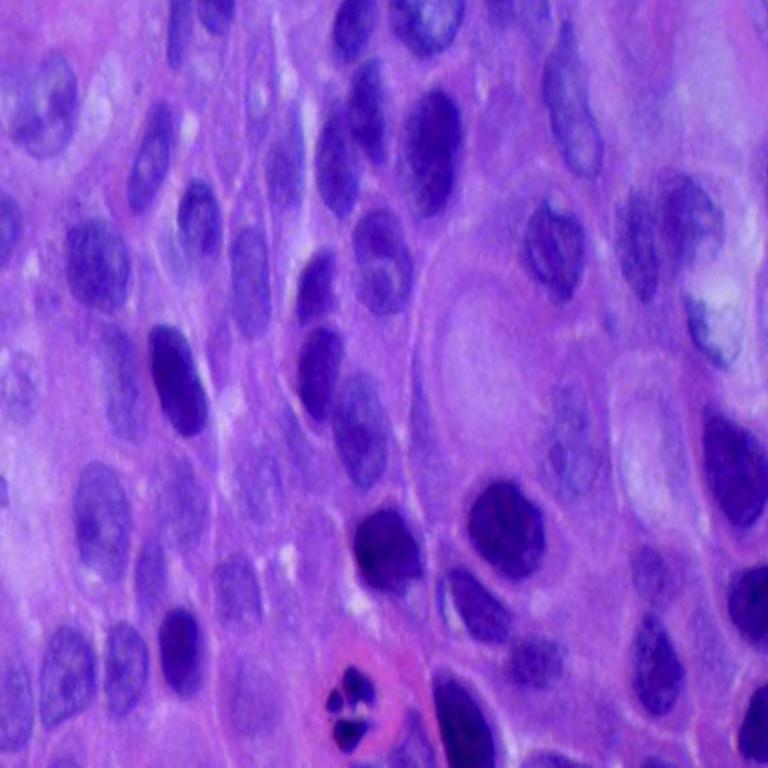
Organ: lung
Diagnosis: squamous carcinomas